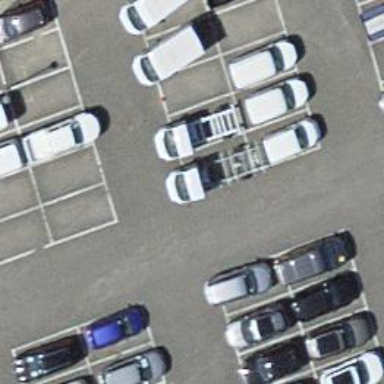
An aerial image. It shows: Parking aisle designated as service road.